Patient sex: M
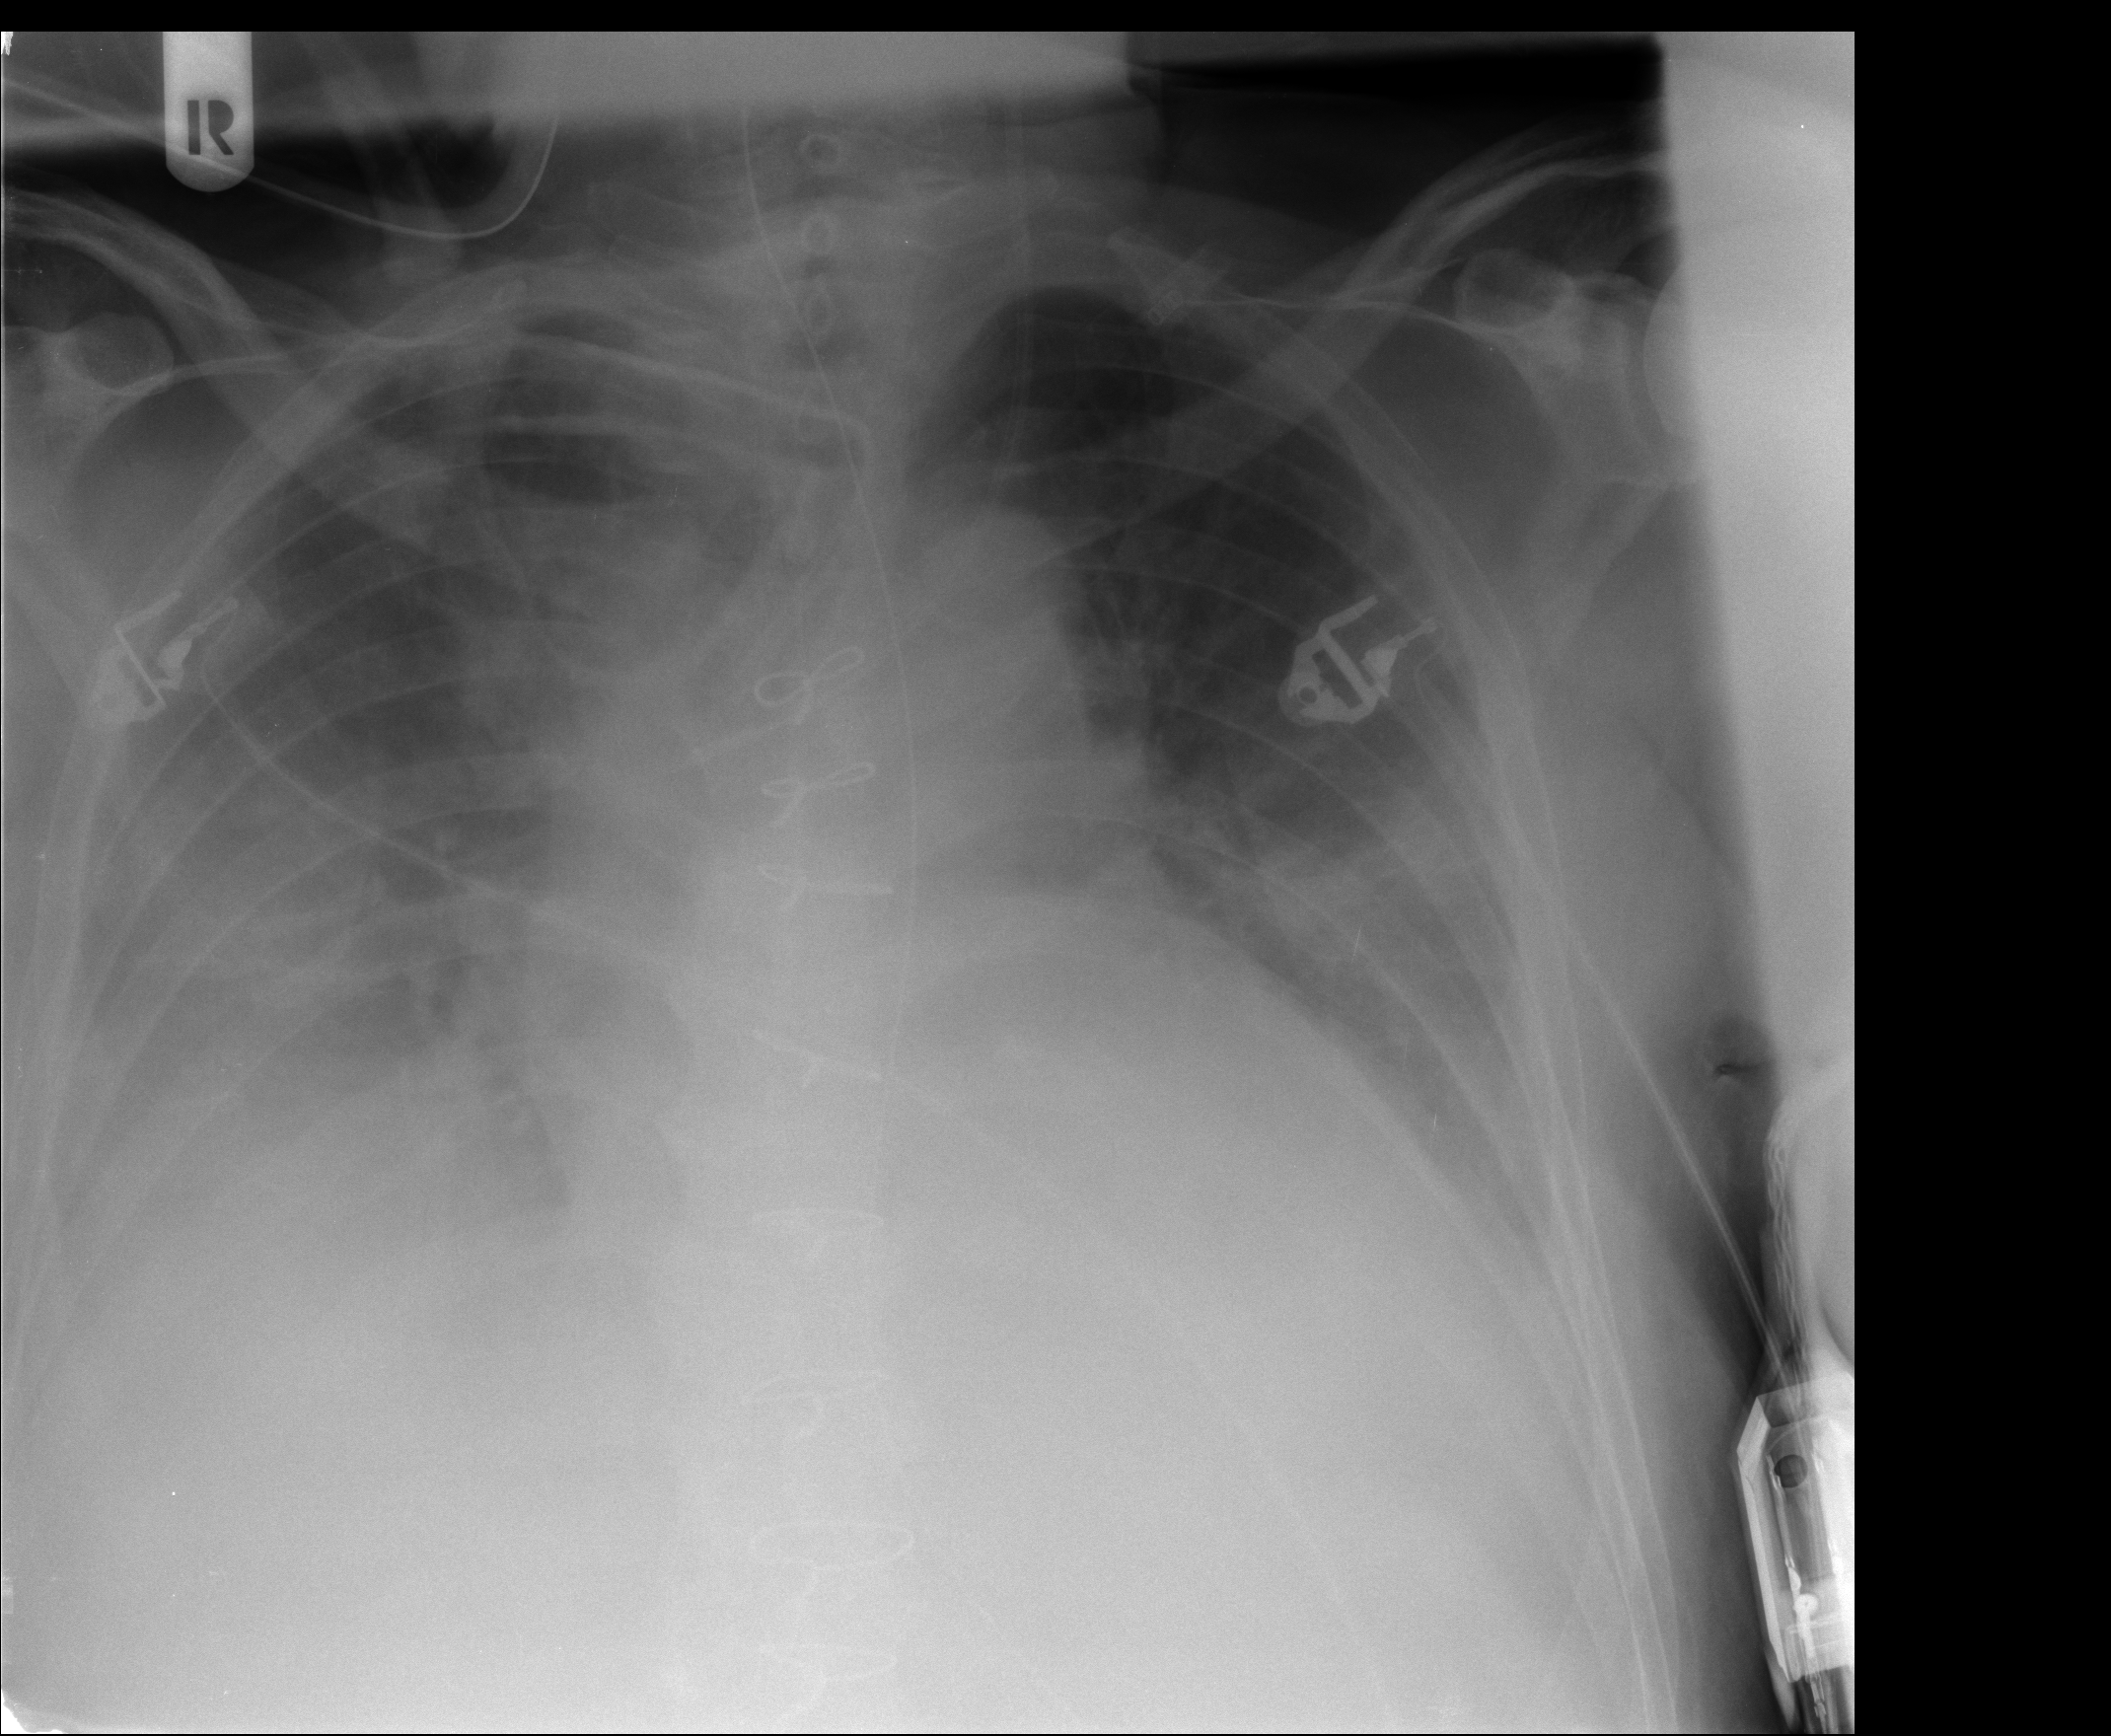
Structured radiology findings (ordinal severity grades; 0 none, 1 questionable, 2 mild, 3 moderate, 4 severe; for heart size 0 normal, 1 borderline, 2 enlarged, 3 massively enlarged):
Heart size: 2
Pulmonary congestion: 0
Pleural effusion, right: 3
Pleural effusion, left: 2
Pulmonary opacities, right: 0
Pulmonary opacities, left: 2
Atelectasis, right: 2
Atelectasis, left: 2